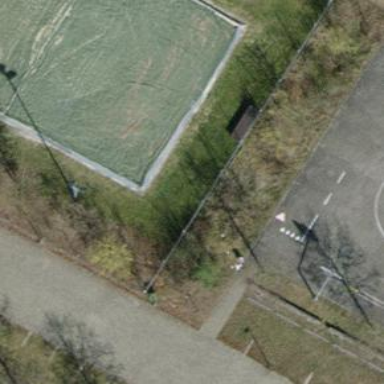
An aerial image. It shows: Beach volleyball pitch for leisure activities.